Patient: sex M, age 66
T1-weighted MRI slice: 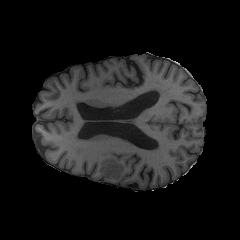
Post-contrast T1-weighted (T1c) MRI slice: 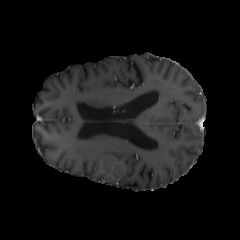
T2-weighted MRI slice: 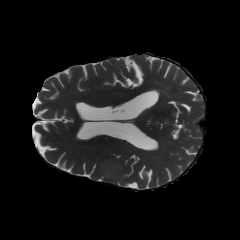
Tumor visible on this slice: yes
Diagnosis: Glioblastoma, IDH-wildtype
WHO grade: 4